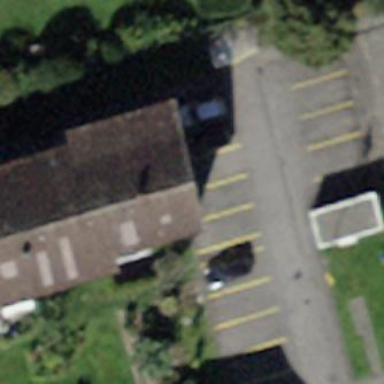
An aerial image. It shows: Parking area with surface.